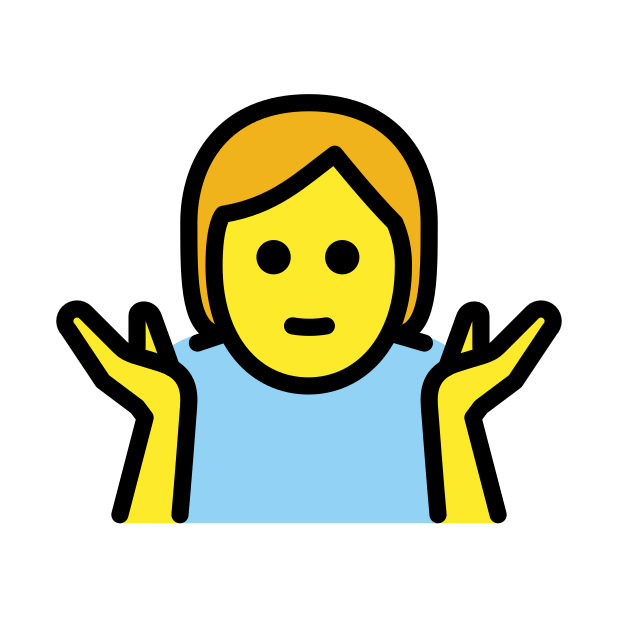
Emoji: 🤷
Name: shrug
Unicode: 0x1f937